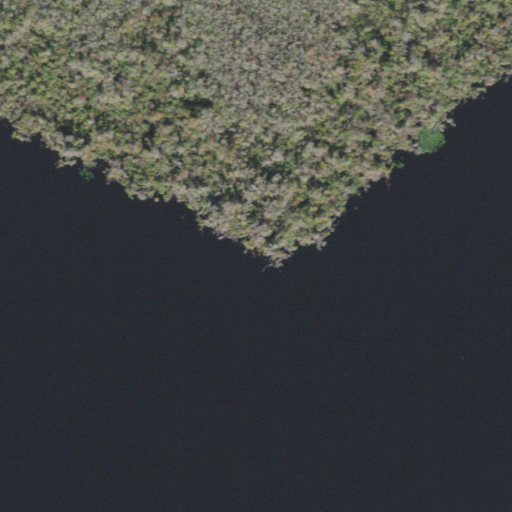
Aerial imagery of cape in Florida named Horseshoe Point containing open water, woody wetlands, and herbaceous wetlands